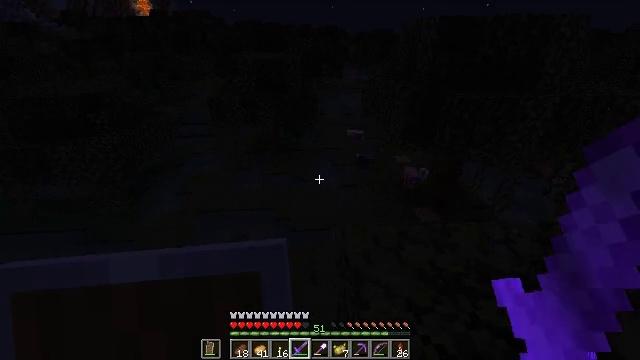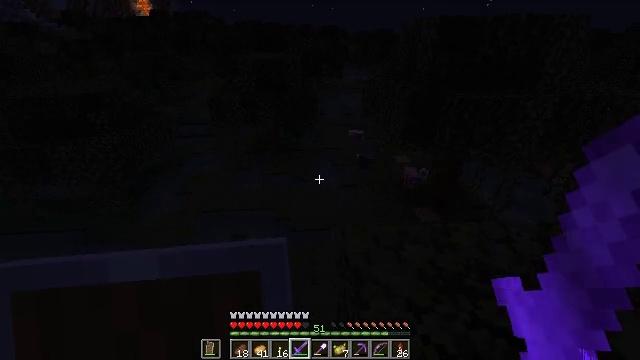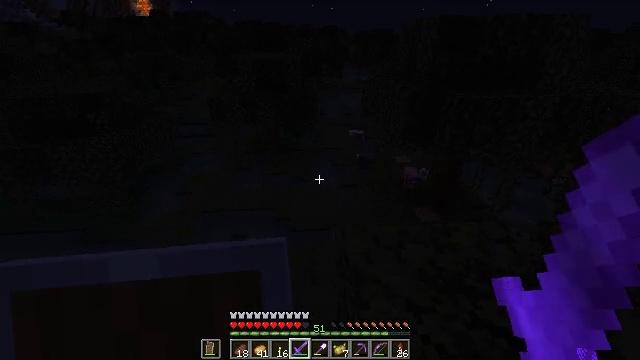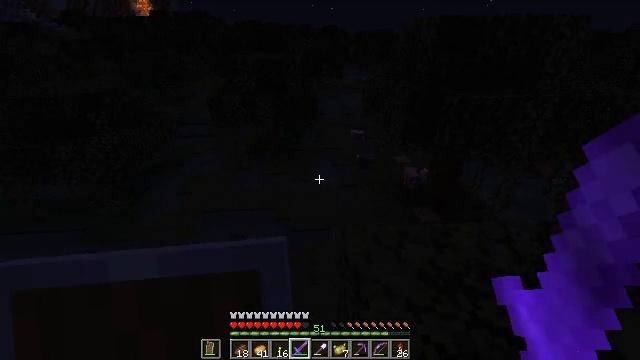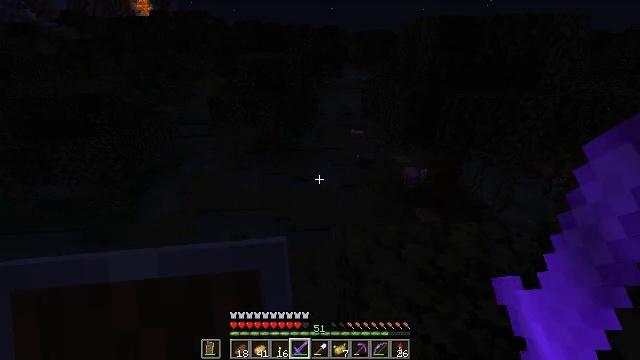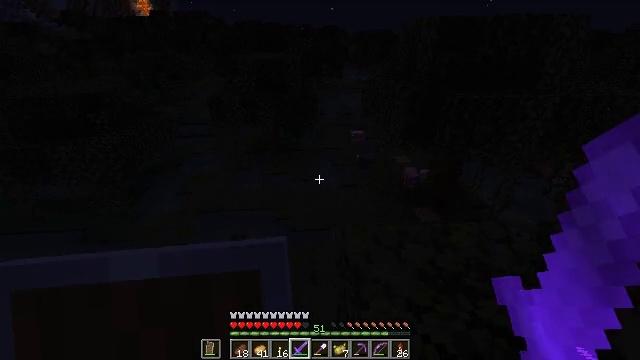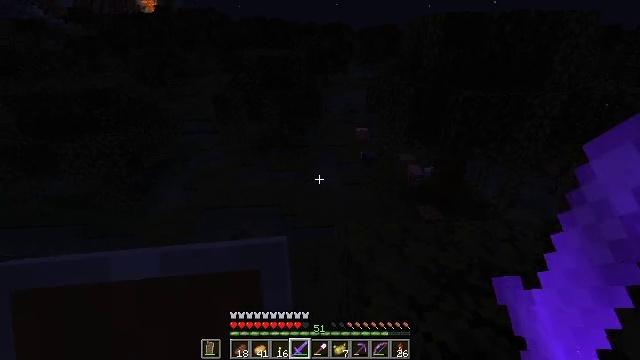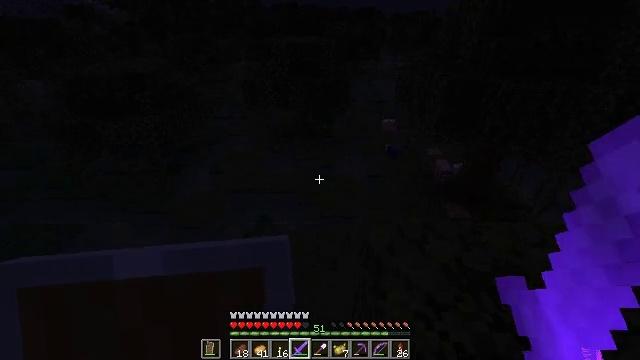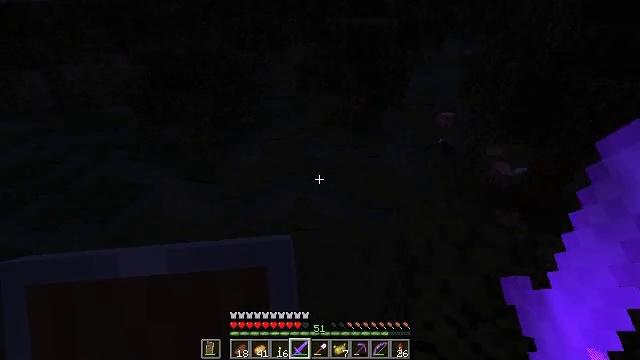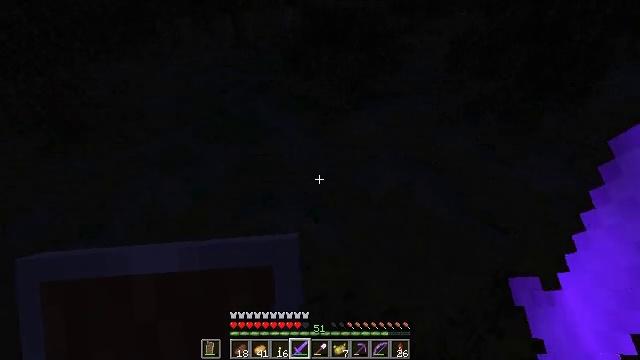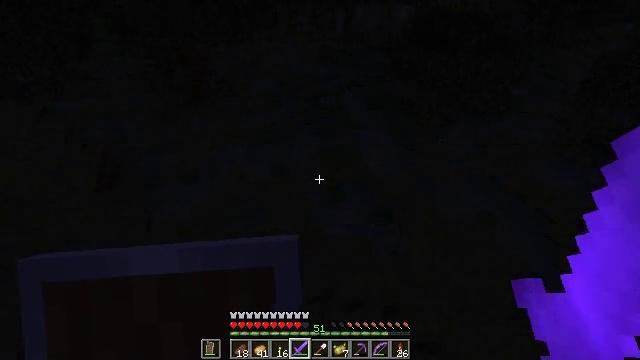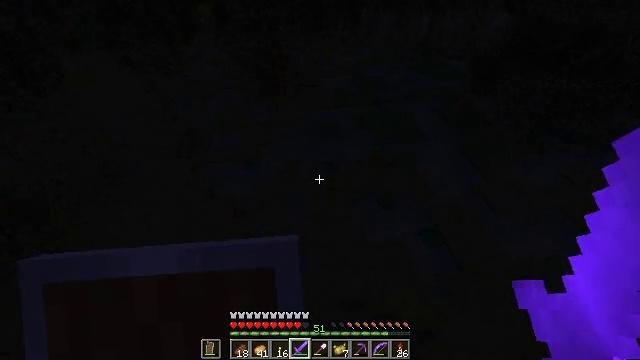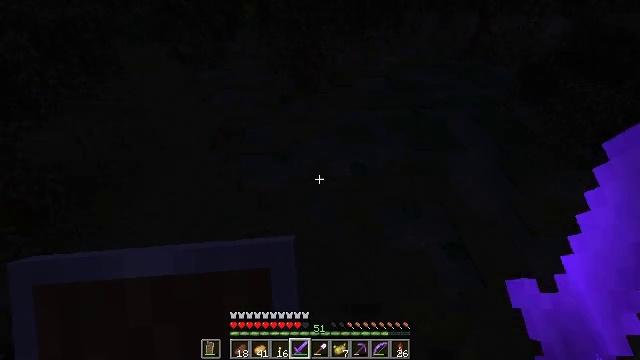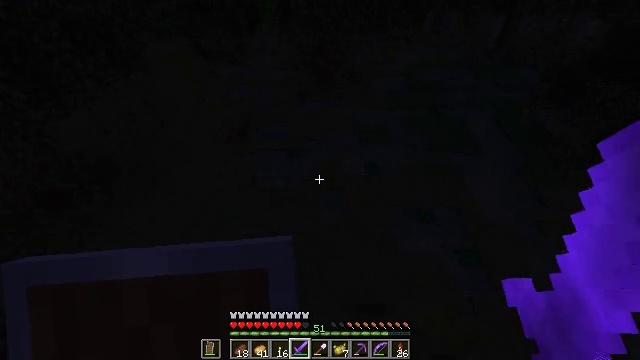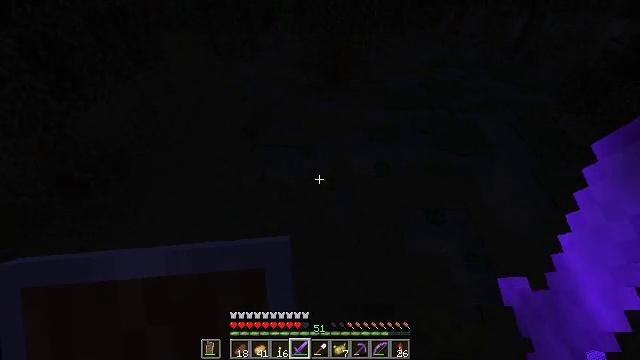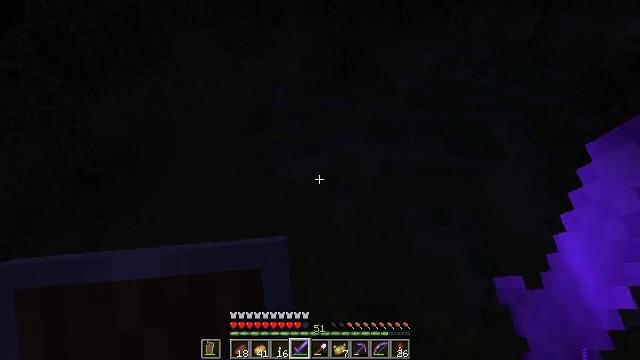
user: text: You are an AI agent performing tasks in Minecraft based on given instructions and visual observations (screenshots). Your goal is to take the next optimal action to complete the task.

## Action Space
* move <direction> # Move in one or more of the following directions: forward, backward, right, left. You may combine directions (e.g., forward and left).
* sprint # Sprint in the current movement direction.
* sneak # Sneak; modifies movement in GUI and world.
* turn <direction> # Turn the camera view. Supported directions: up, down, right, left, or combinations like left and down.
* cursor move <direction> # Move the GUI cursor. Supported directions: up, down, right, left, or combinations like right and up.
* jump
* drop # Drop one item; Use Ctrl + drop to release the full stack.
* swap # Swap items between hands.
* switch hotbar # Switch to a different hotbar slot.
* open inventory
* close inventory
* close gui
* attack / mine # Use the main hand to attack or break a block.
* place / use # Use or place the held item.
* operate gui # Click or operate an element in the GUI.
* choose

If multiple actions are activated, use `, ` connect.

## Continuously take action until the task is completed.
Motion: motion action
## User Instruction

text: Hunt mobs.
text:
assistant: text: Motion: no_op
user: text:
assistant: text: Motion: no_op
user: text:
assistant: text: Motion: no_op
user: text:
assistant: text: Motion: no_op
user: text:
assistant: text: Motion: no_op
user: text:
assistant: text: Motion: no_op
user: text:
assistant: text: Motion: turn left and down
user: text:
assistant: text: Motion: turn left and down
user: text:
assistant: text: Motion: turn left and down
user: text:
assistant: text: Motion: turn left
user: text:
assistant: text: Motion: turn left
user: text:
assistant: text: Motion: turn left
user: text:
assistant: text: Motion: turn left
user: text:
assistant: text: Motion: turn left
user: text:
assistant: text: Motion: turn left
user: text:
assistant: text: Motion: turn left
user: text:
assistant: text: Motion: turn left
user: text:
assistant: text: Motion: turn left
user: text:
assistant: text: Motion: turn left
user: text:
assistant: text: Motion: turn left
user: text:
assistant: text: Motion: turn left
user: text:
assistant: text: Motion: turn left
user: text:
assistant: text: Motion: no_op
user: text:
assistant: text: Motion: no_op
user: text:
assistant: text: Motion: no_op
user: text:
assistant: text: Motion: no_op
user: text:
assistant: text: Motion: no_op
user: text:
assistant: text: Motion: no_op
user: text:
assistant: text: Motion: no_op
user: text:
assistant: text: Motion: no_op